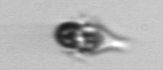
Label: Mesodinium